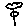
Label: flower